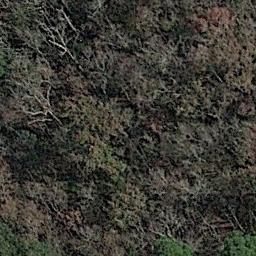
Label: forest